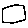
Label: square